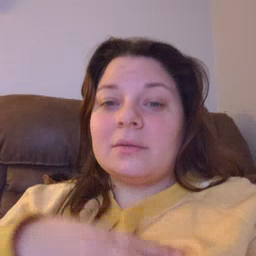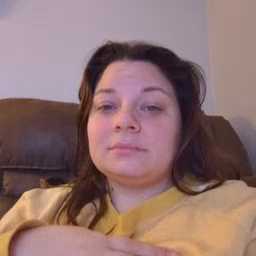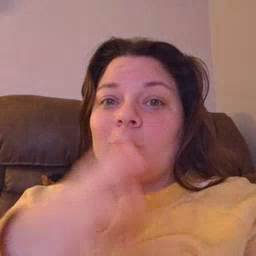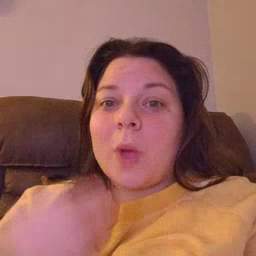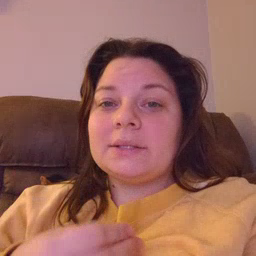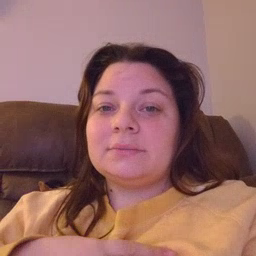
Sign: wet